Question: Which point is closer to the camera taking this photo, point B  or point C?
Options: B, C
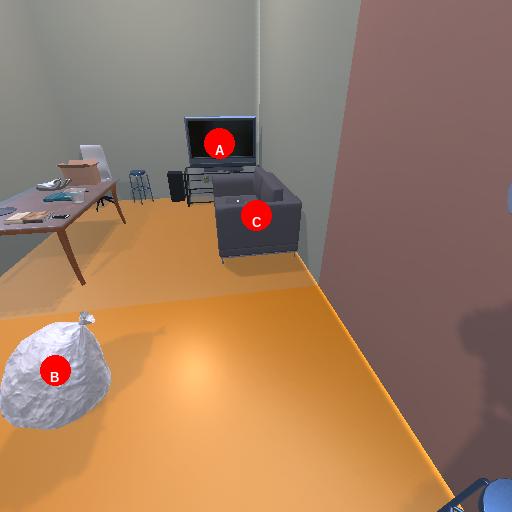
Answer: B